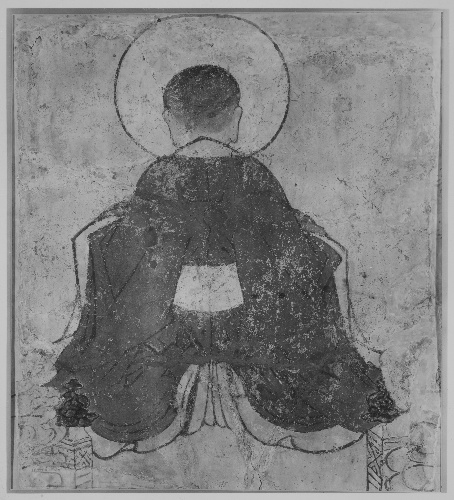
Object type: Wall painting
Classification: Paintings
Medium: Fresco
Culture: China
Period: Song dynasty (960–1279)
Dimensions: H. 26 in. (66 cm); W. 23 1/2 in. (59.7 cm)
Department: Asian Art
Credit line: Fletcher Fund, 1925
Accession year: 1925
Repository: Metropolitan Museum of Art, New York, NY
Tags: Men